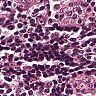
Metastatic tissue present: no